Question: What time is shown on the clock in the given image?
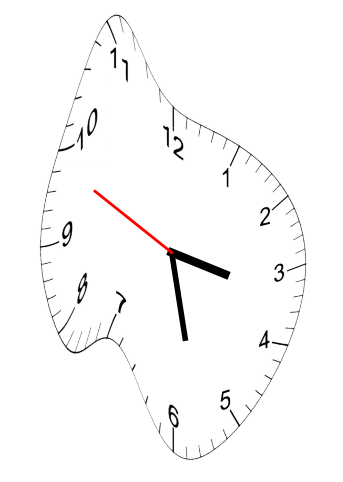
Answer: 03:27:49